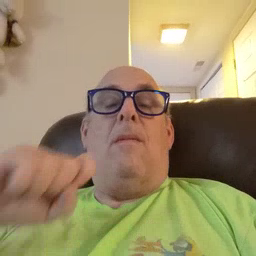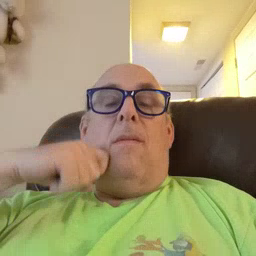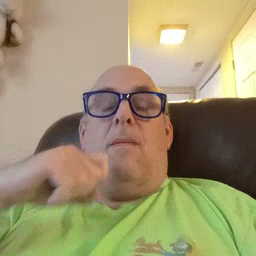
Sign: apple